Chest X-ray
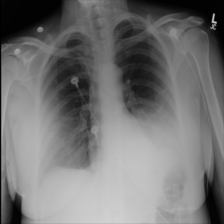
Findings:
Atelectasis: negative
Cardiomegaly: negative
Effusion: negative
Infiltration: negative
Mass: negative
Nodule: negative
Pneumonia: negative
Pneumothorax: negative
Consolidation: negative
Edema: negative
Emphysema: negative
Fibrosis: negative
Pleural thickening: negative
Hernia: negative